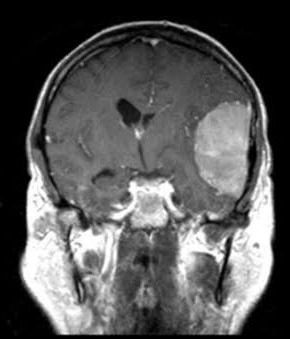
Label: meningioma